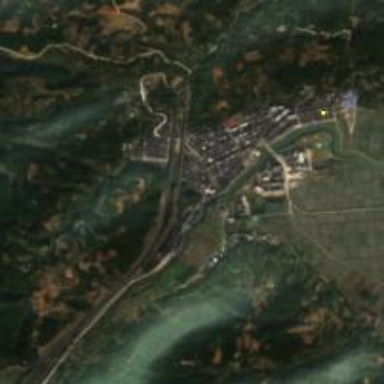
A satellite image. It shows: Ethnic township within town.